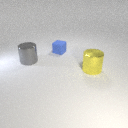
small blue rubber cube behind large gray metal cylinder